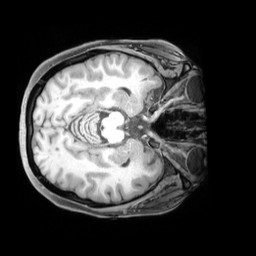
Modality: T1w
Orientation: axial
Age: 26
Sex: female
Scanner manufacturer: siemens
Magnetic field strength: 3 T
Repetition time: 1.97 s
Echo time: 0.00206 s